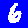
Digit: 6